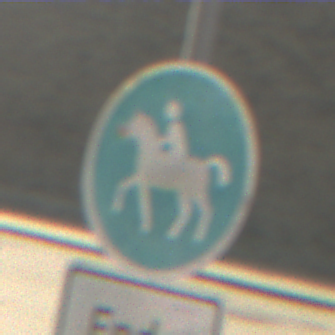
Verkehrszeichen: Reitweg
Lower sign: HinweisDurchVerbaleAngabe2
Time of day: MorningAfternoon
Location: Outdoor (Suburban)
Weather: Clear
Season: NotSpecified
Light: Natural